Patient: sex M, age 78
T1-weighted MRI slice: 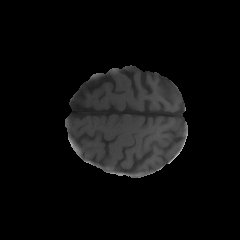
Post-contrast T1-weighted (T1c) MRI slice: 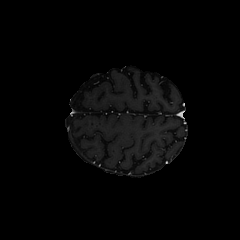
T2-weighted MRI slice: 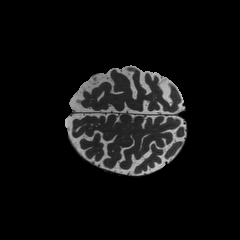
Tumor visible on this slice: no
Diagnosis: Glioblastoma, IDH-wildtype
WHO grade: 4